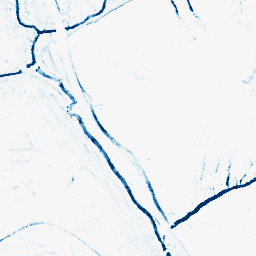
Category: morphological
Decomposition family: morphological_rect
Decomposition parameters: operation: closing
width: 5
height: 5
Upsampling method: lanczos
Upsampling parameters: scale: 4
Upsampling scale: 4